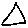
Label: triangle